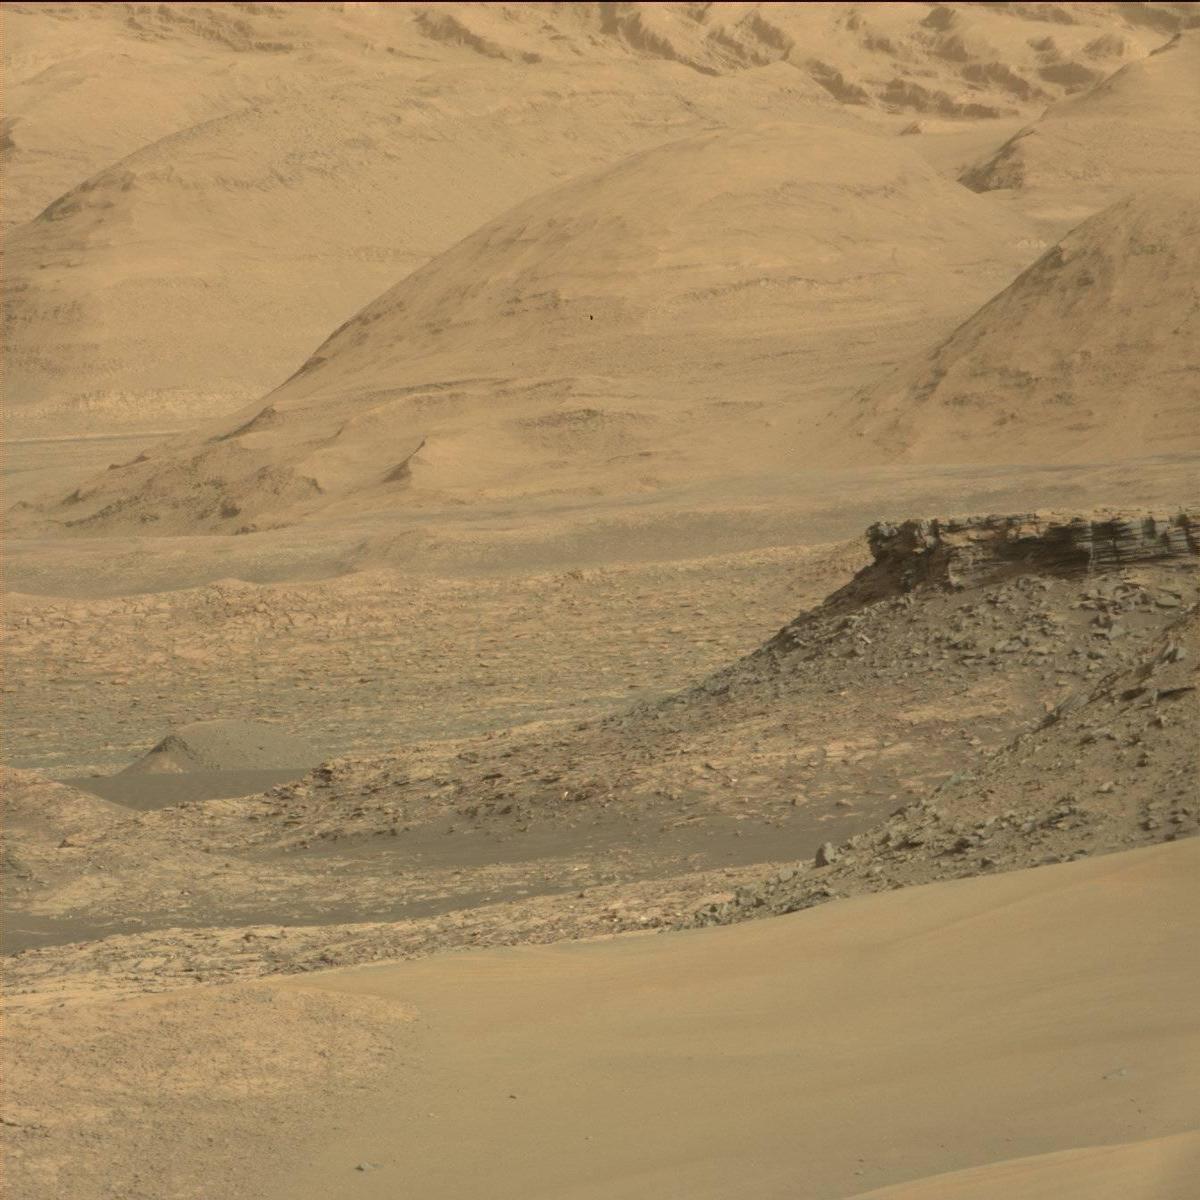
Terrain classes present: Bedrock, Ridge, Rock, Sand / Soil